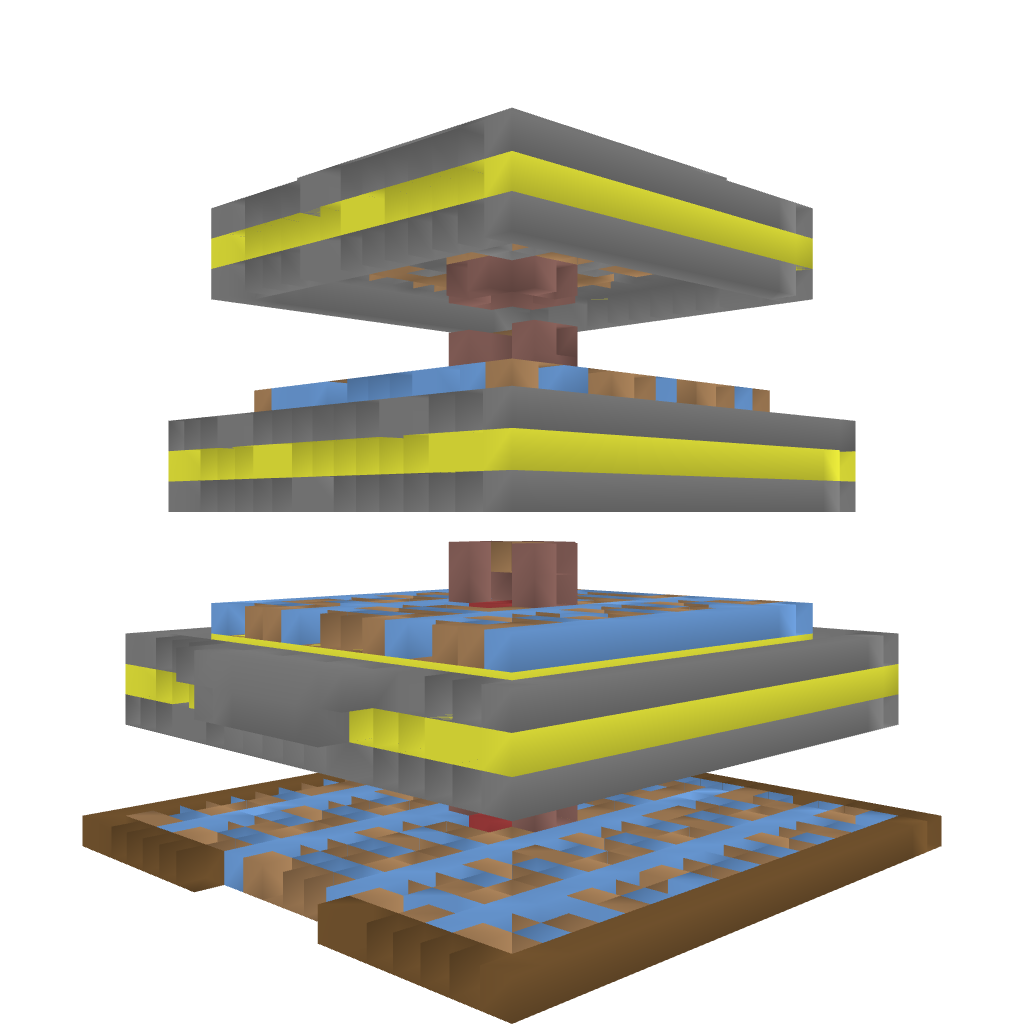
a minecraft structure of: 3 story building w/ elevator bad low quality